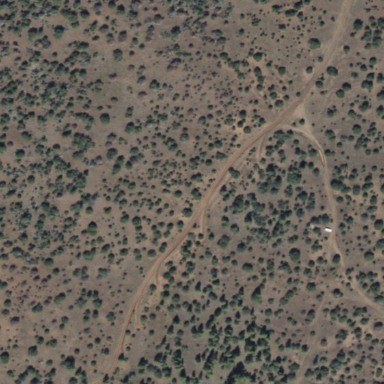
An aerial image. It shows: Area covered in scrub vegetation.